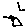
Label: square